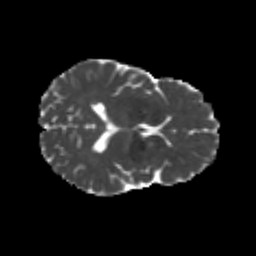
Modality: MD
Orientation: axial
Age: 26
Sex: female
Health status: healthy
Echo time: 0.074 s